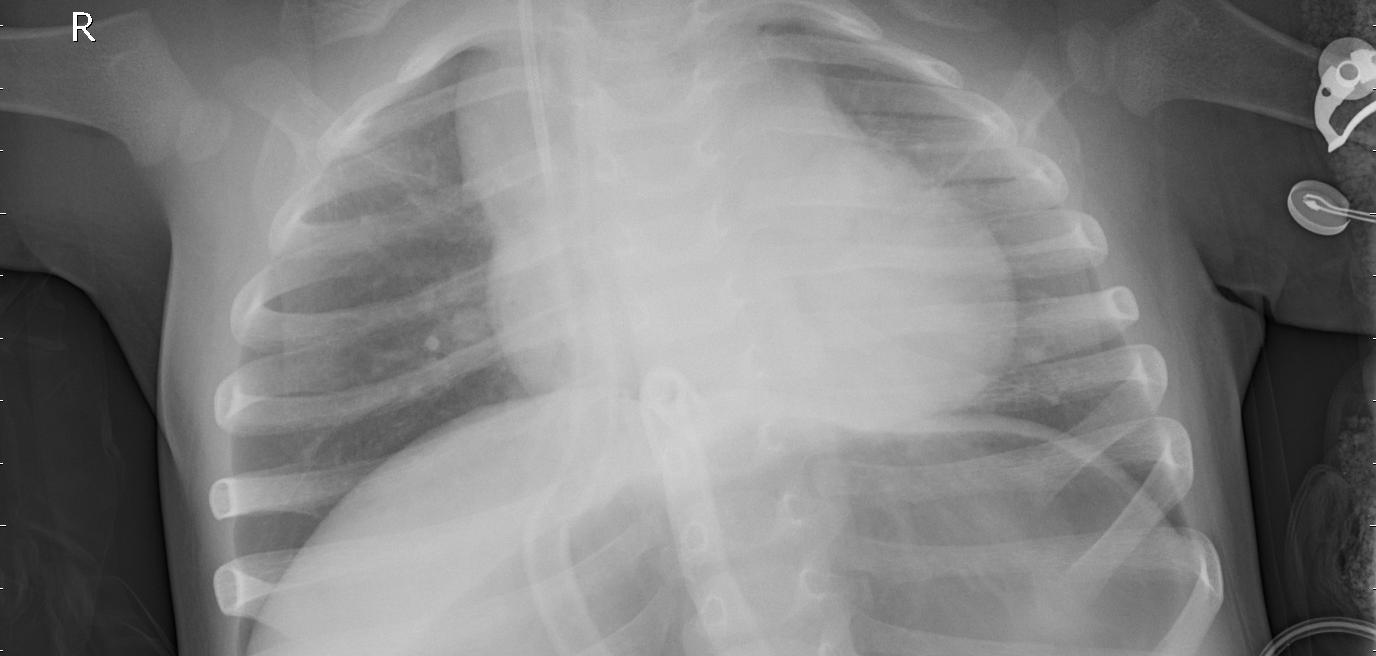
Diagnosis: PNEUMONIA